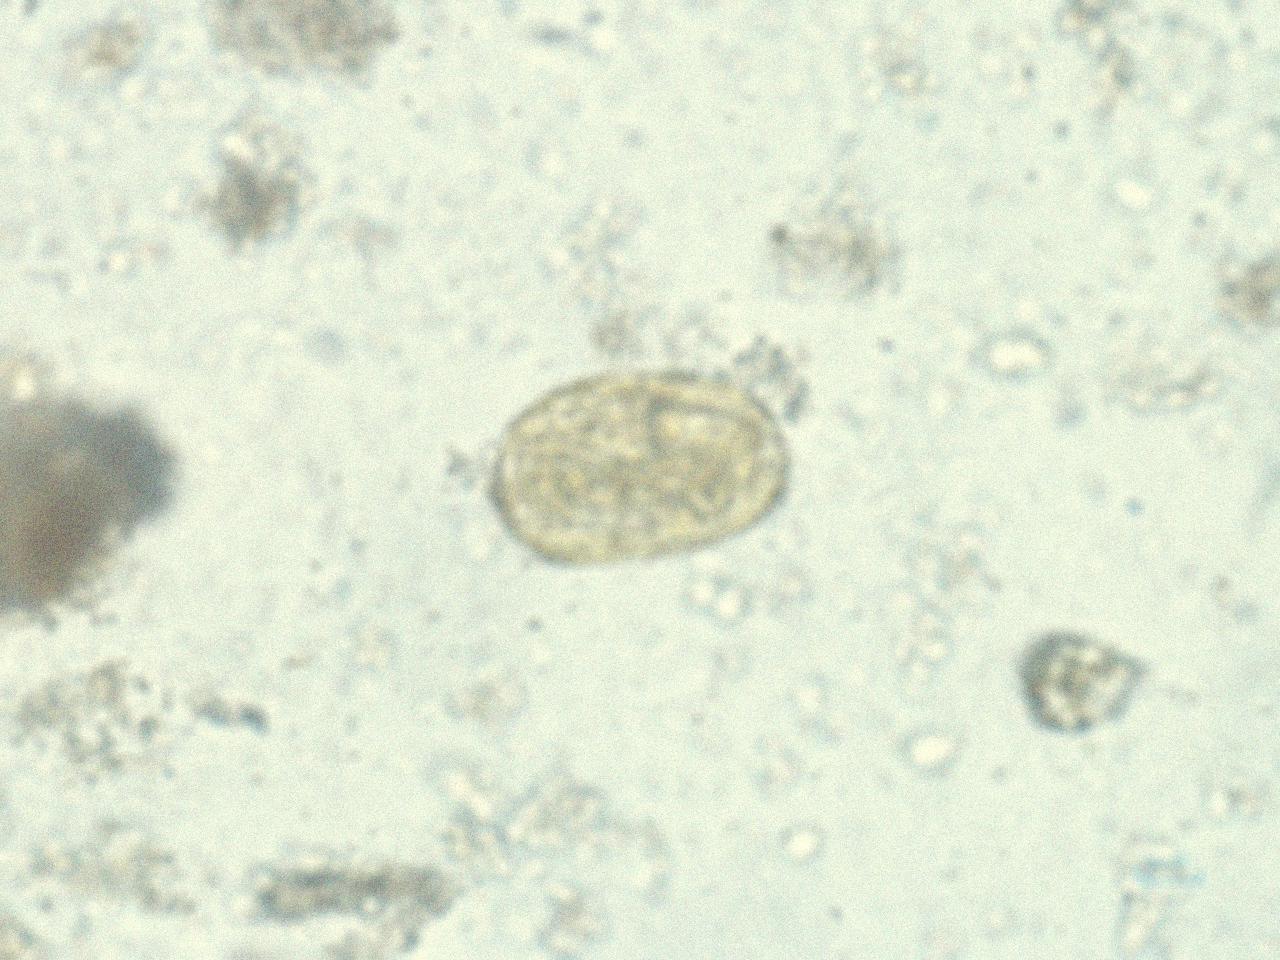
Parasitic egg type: Ascaris lumbricoides